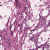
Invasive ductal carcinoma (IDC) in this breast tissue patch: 1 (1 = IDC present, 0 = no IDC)